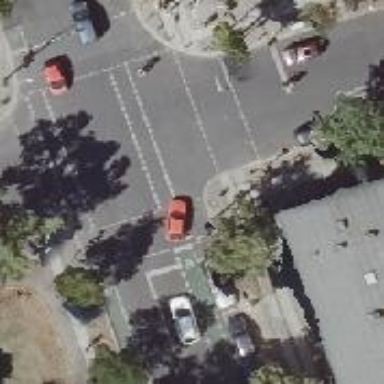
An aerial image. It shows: Tertiary road with asphalt surface. There is separate sidewalk and exclusive lanes for cyclists on both sides.